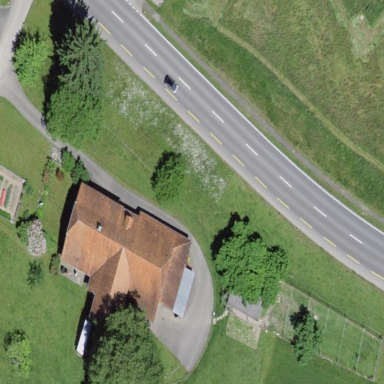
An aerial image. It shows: Farm building.